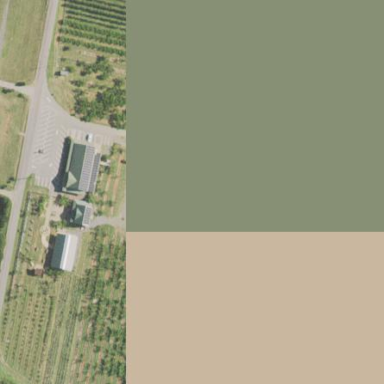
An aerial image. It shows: Orchard filled with apple and peach trees.